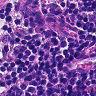
Metastatic tissue present: no